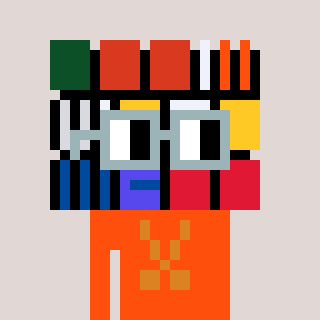
a pixel art character with square dark gray glasses, a abstract-shaped head and a orange-colored body on a warm background